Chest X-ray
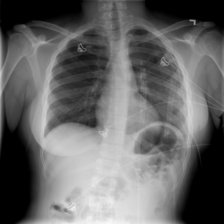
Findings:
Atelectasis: negative
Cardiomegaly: negative
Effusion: negative
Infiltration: negative
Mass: negative
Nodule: negative
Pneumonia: negative
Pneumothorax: negative
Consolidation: negative
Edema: negative
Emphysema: negative
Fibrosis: negative
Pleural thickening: negative
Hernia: negative